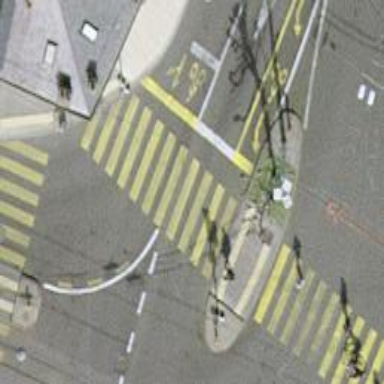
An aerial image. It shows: Road crossing with traffic signals.